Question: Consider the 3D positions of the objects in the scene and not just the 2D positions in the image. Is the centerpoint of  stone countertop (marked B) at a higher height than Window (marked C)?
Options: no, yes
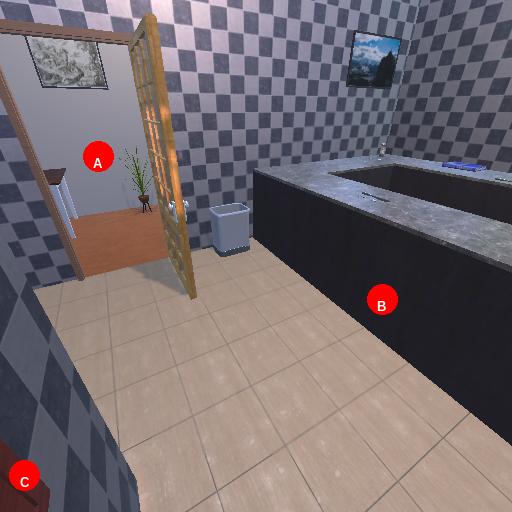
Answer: no